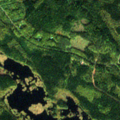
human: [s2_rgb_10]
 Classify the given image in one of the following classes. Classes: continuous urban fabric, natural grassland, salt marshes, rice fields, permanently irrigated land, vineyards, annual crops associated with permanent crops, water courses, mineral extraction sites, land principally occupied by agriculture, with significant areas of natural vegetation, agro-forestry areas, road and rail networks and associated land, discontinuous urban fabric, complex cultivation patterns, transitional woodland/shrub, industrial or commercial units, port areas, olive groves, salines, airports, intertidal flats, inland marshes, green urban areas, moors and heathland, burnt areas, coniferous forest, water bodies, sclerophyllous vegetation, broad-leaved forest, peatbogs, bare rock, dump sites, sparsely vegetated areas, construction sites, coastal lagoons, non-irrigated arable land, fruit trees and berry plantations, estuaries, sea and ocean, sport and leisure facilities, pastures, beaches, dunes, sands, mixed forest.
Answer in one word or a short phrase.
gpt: mixed forest, inland marshes